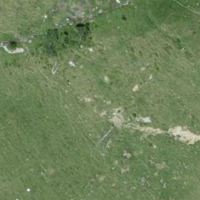
EUNIS habitat code: 26
Species observed at this site:
Aster alpinus